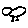
Label: bird